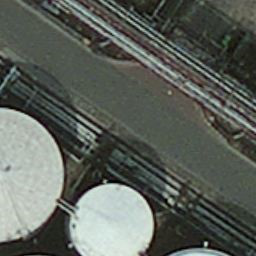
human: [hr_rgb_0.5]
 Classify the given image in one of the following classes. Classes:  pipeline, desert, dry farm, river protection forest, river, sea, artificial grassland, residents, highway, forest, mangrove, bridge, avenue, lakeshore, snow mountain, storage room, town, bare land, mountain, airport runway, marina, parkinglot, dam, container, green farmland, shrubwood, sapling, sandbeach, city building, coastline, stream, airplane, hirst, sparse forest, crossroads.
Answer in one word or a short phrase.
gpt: storage room